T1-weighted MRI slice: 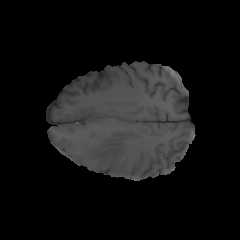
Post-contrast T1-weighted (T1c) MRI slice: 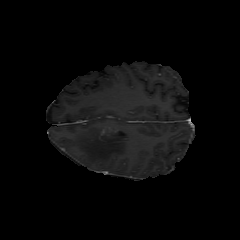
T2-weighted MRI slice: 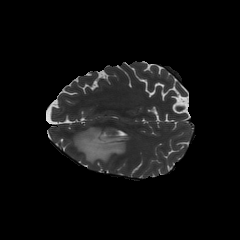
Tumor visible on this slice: yes